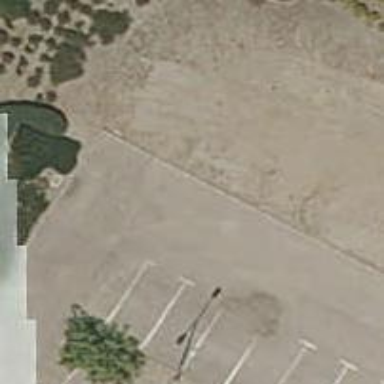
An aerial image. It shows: Road serving as parking aisle.